Question: This is what I'm seeing:

To provide some perspective for the image, the torus is behind the model. The model is transparent. Those lines appear on the model. I don't want those lines to appear.
Can someone explain what I'm seeing? I don't know what to search for. I tried:
- - -
etc. etc. but I could find nothing relevant. I understand that my question is vague, but, if someone could name my problem, I think I can identify the problematic code!
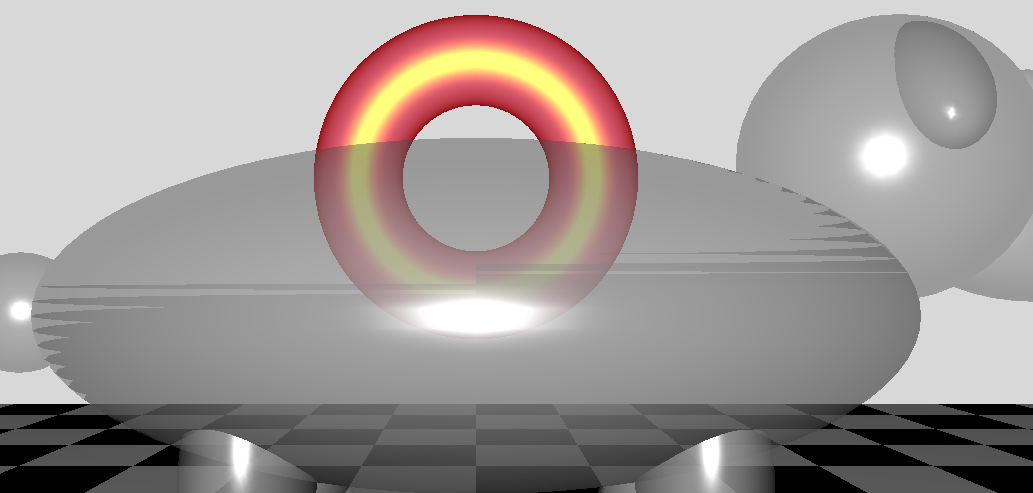
Answer: If you render transparencies you need to keep different thing in mind.
Normally you render in OpenGL with z-buffer testing and writing enabled.
So if a face is rendered OpenGL looks which pixels are visible testing them against the z-buffer. If it is visible it is drawn with the blending setting and its z value is written into the z-buffer. If not it is discarded.
If you don't render your faces in the correct z-order (from back to front out of the view direction) they are rendered in the order they arrive in the pipeline.
The artifacts appear when e.g. for some areas the pixels of the back-faces are rendered before the overlaying pixels of the front-faces, and if for some areas the pixels of the front faces are rendered before the one of the back face. So for some areas of your object you have a blending of 'background - backface - frontface' and for some areas you only have 'background - forntface'.
I know that explanation is not accurate, but i hope you get what i mean. Otherwise feel free to ask.